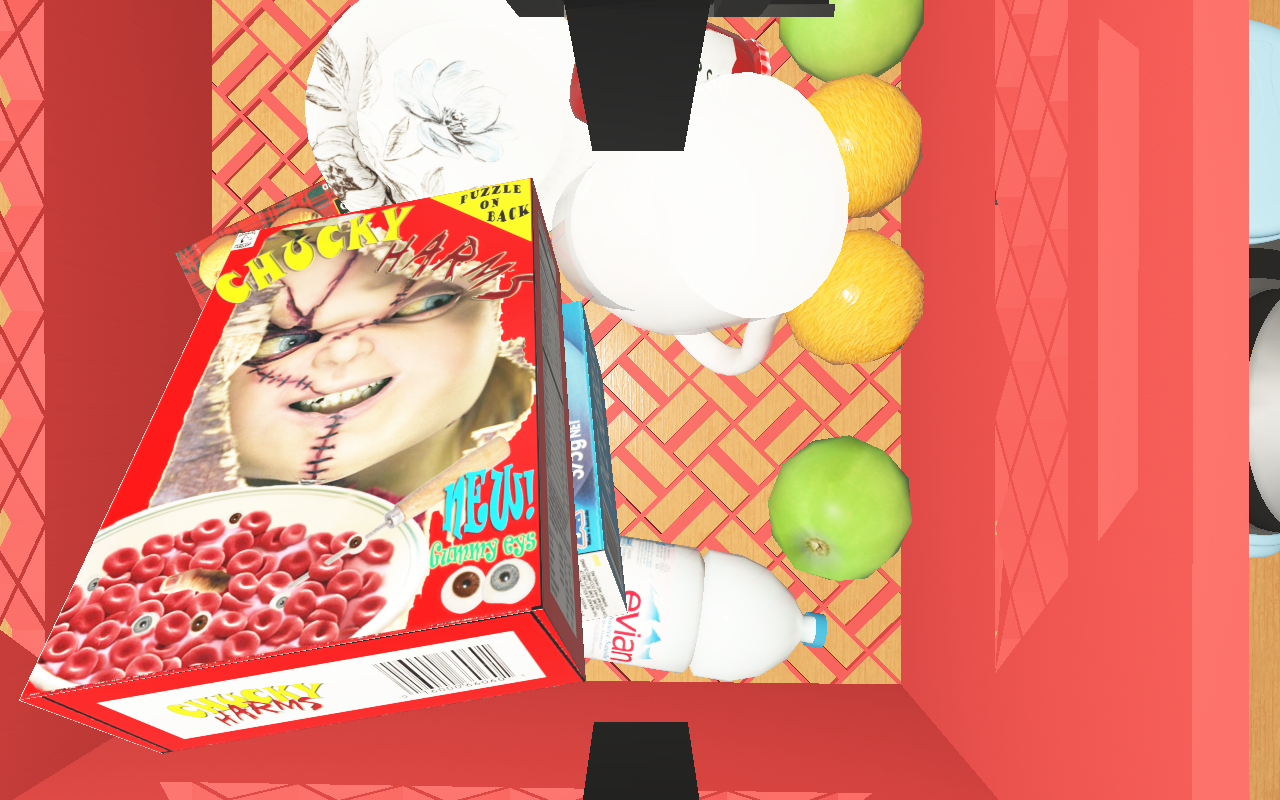
Objects in the scene:
water bottle
apple
apple
orange
orange
spoon
glass
wineglass
cereal box